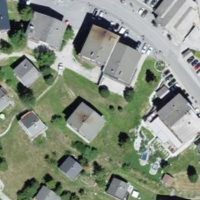
EUNIS habitat code: 54
Species observed at this site:
Rhododendron ferrugineum
Poecile palustris
Sorbus aucuparia
Sitta europaea
Ptyonoprogne rupestris
Gentianella campestris
Aegopodium podagraria
Motacilla alba
Periparus ater